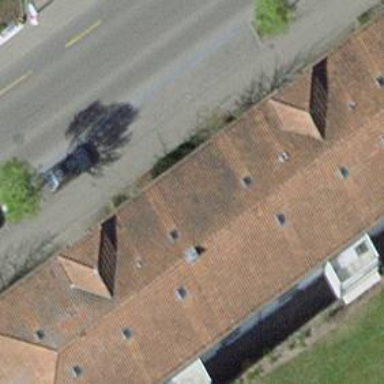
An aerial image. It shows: Building with hipped roof.